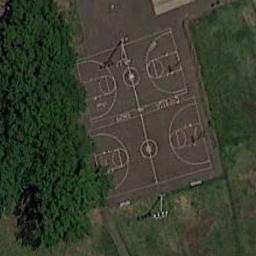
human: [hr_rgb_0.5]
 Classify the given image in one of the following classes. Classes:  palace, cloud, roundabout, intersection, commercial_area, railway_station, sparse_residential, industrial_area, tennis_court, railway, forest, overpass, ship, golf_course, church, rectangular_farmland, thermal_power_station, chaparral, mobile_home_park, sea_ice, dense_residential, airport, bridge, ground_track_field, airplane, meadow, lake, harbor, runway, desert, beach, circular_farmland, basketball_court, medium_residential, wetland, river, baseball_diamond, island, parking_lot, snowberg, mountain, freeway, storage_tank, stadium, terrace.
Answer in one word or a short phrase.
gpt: basketball_court